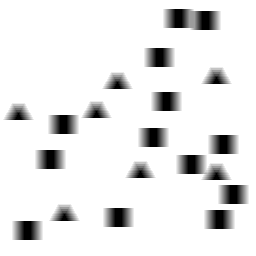
Squares: 13
Triangles: 7
Stars: 0
Total shapes: 20